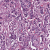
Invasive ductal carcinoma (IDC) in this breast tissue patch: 1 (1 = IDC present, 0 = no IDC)